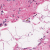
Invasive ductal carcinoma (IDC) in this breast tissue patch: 0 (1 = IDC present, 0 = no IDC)